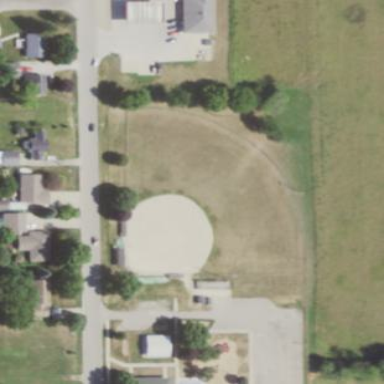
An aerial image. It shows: Softball pitch designated for baseball sports.